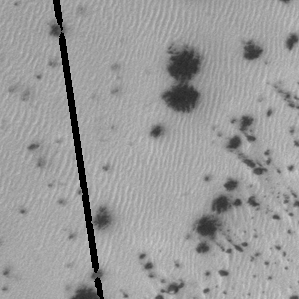
Label: frost